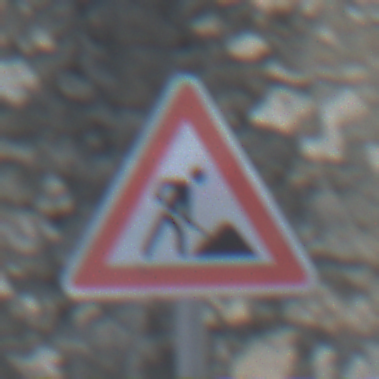
Verkehrszeichen: Arbeitsstelle
Umgebung: Outdoor, Suburban
Tageszeit: MorningAfternoon
Wetter: PartlyCloudy
Licht: Natural
Jahreszeit: NotSpecified
Kontrast: LowContrast